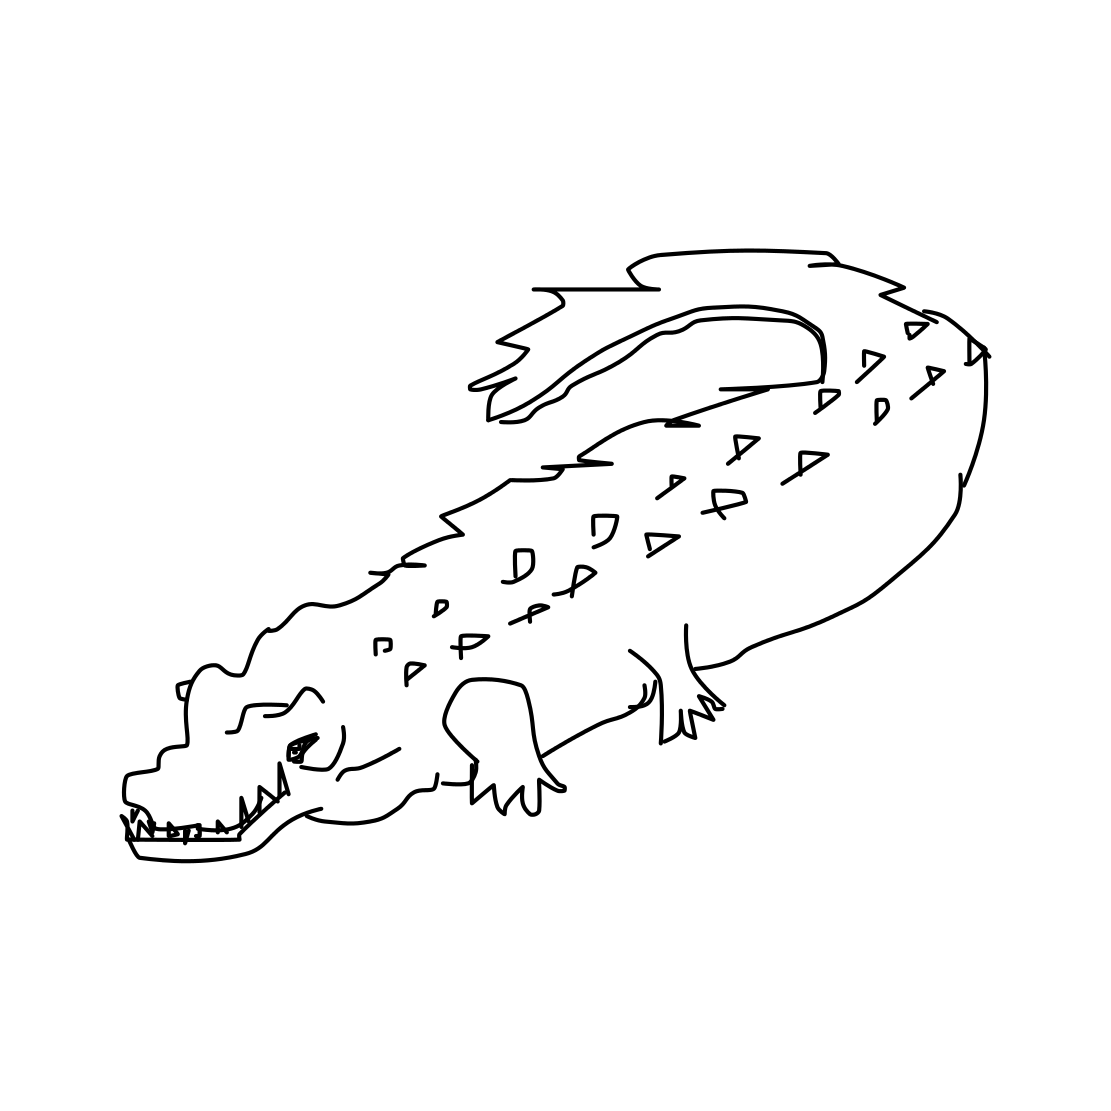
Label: crocodile